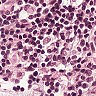
Metastatic tissue present: no